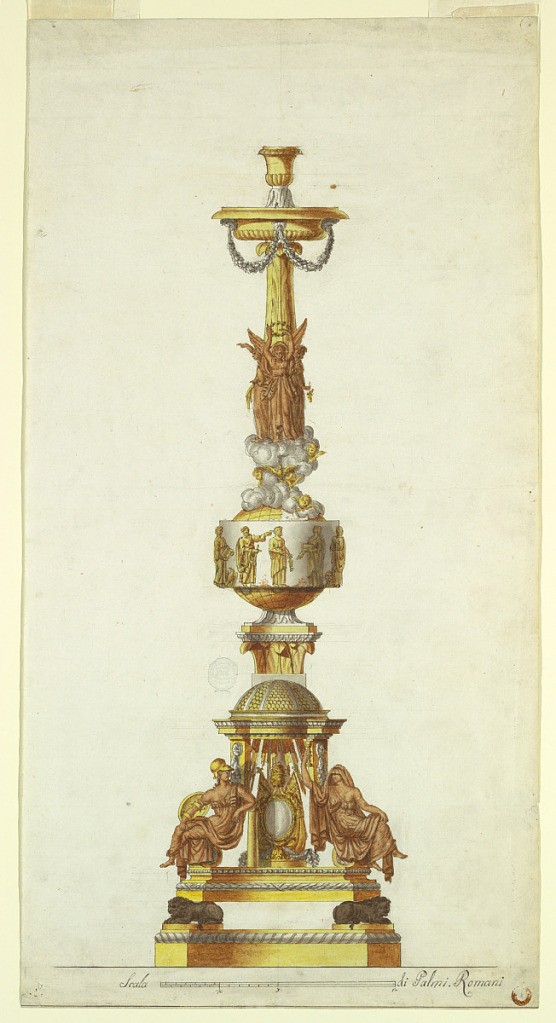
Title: Design for a Candelabrum
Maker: Luigi Righetti, Italian, 1780 - 1819
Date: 1800–1815
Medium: Pen and black ink, brush and gray, brown wash, yellow watercolor, black chalk on white laid paper
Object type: Drawing
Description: A design for a single candelabrum.  At the bottom, lions, crouching on a base, support a pavilion, on the volutes of which are seated two female figures: "Strength," at left and "Faith," at right.  At the center stands a Papal escutcheon.  On top of the dome stands a capital, supporting a sphere.  The sphere is surrounded  by a band with St. John the Evangelist, St. Paul, St. Peter, another saint with a book, and St. Mark, and is topped by clouds with the Dove and cherubim.  From the clouds rises a balustrade, in a circle of winged female figures.  The balustrade supports the bowl, form which festoons are suspended, and the socket.
Under the base line is an inscription and scale.